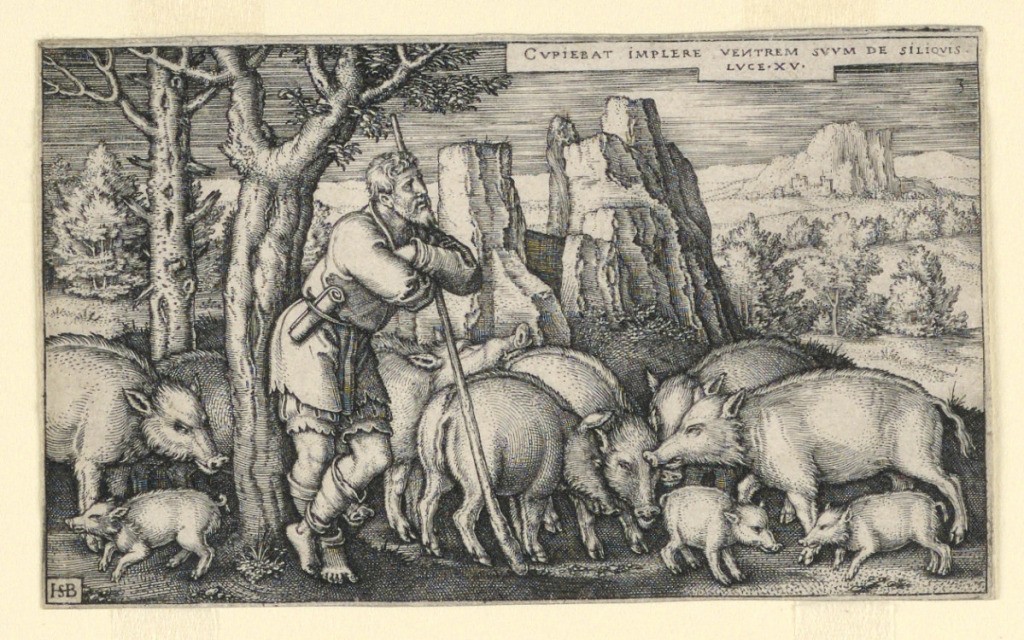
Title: The Prodigal Son among Swine
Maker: Hans Sebald Beham, German, 1500–1550
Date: ca. 1540
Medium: Engraving on off-white laid paper
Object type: Print
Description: Horizontal rectangle. The Prodigal Son stands at left, leaning on his staff; around him is a heard of swine.